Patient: sex F, age 56
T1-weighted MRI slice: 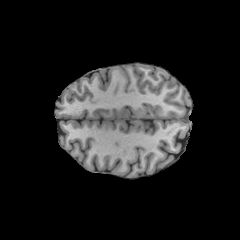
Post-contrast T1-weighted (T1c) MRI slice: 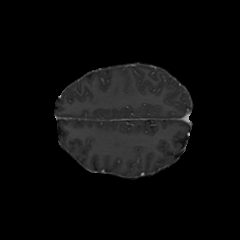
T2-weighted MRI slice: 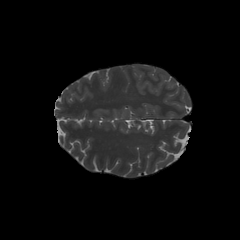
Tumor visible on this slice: no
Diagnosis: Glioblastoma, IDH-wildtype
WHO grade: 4